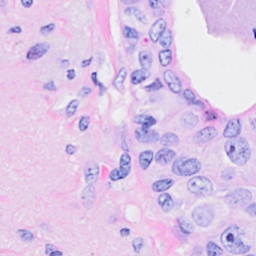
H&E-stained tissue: Breast